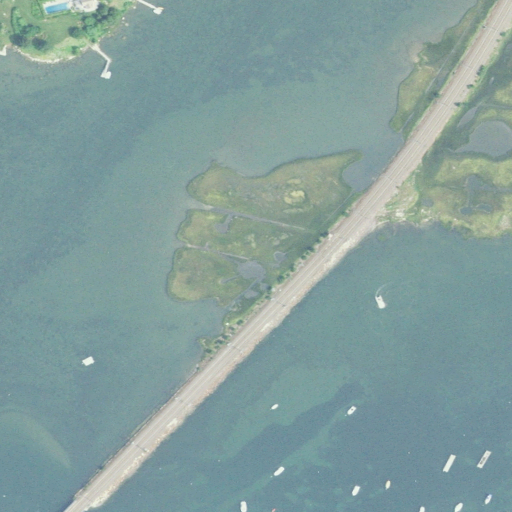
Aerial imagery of cape in Connecticut named Mud Point containing open water, herbaceous wetlands, and barren land